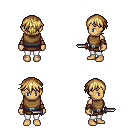
a pixel art fantasy rpg character, female body template, human, tanned skin, leather chest armor, white pants, blonde short bangs hairstyle, leather bracers, dagger, four views (front, back, left, right), 2x2 character sprite sheet, small pixel art, hard edges, no anti-aliasing